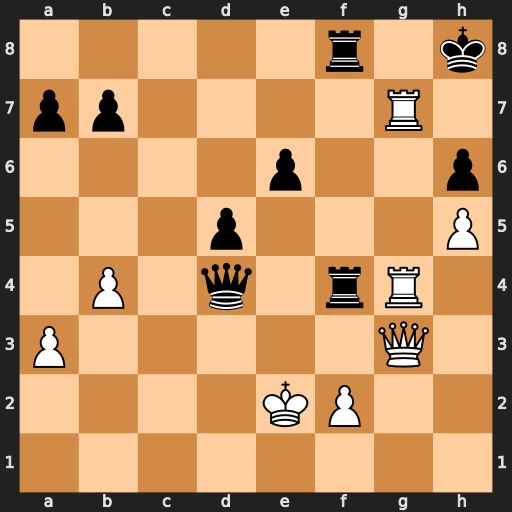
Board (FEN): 5r1k/pp4R1/4p2p/3p3P/1P1q1rR1/P5Q1/4KP2/8
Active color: w
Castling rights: -
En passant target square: -
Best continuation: Rg8+ Rxg8 Rxg8+ Kh7 Qg6#